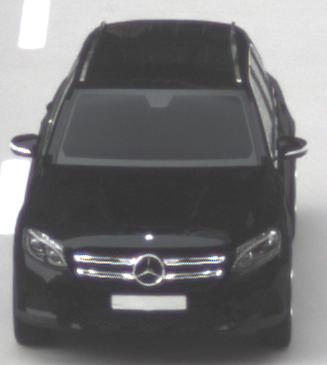
Make: Mercedes-Benz
Model: GLC 250
Detailed model: GLC (253)
Model produced from: 2015/09
Model produced until: 2018/05
Doors: 5
Color: black
Road condition: dry road
Daytime: midday
Contrast: low contrast